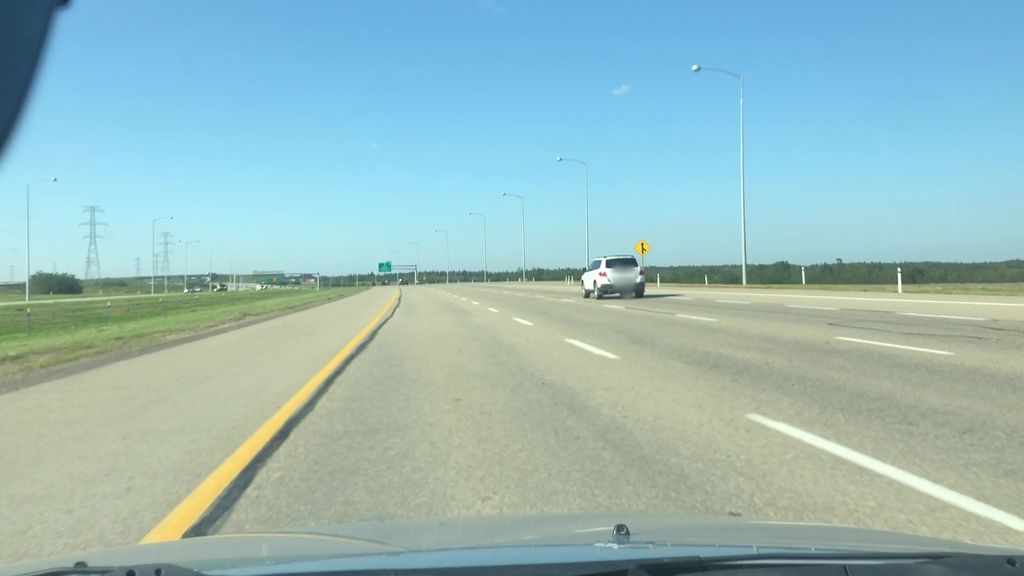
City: edmonton